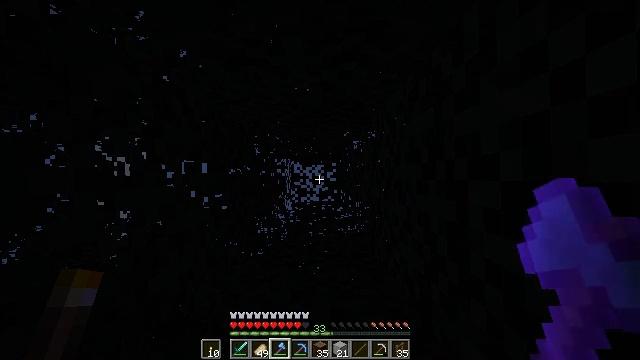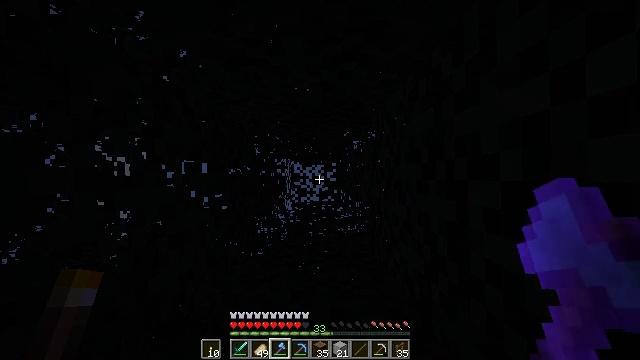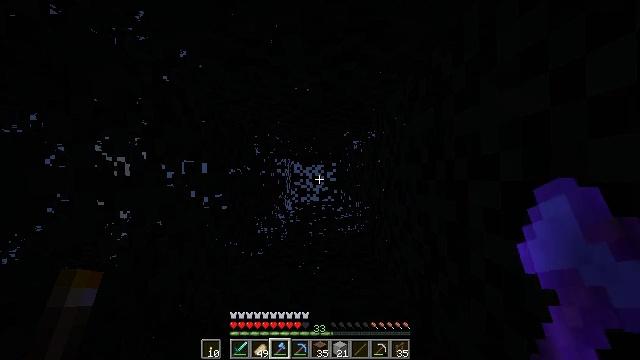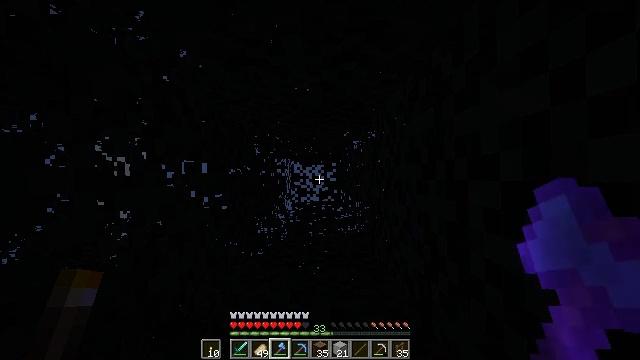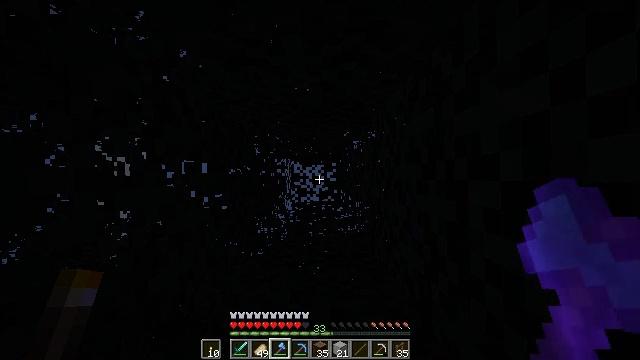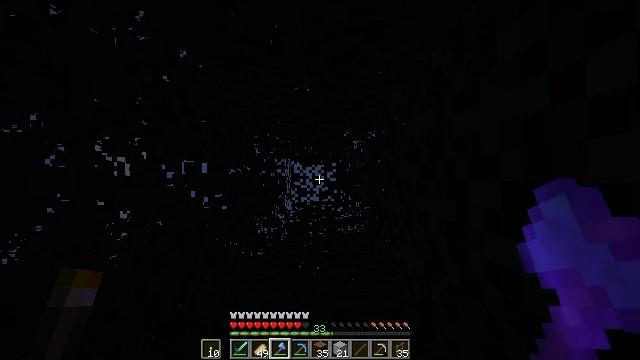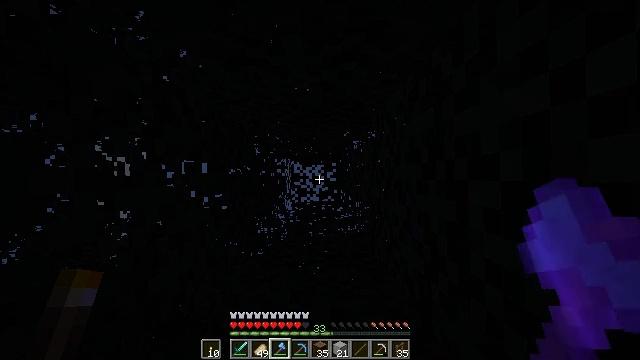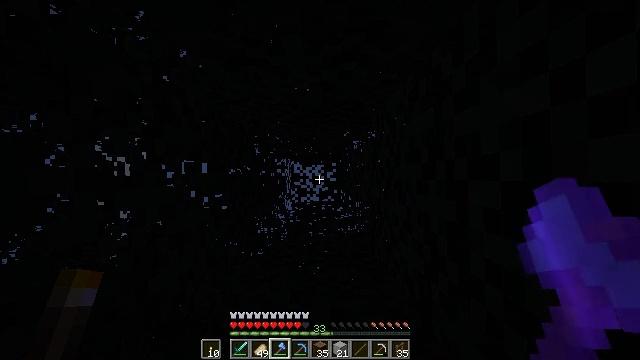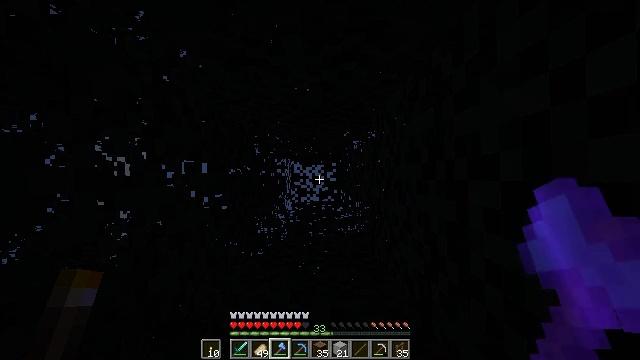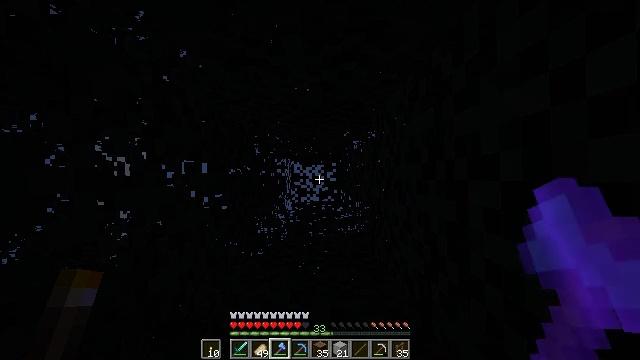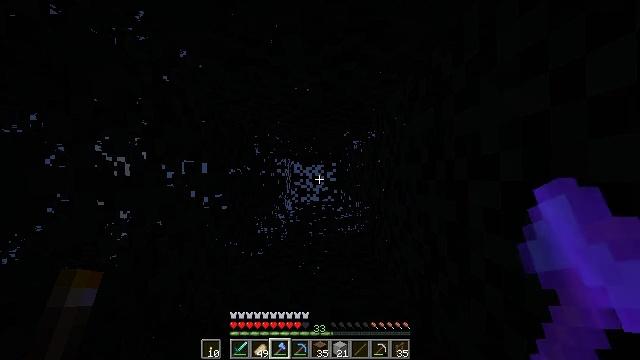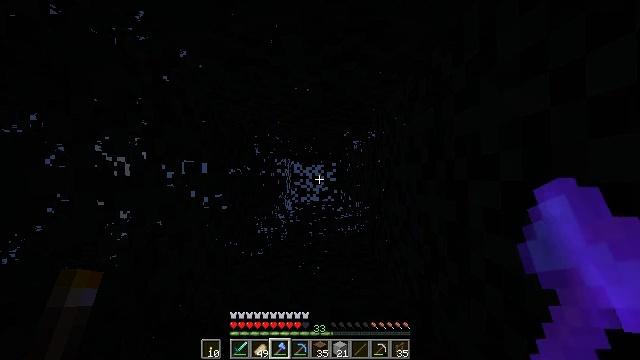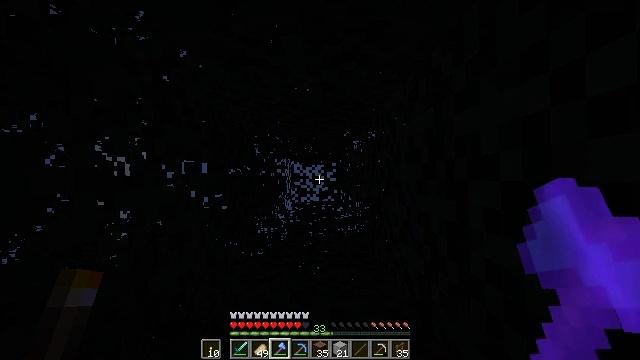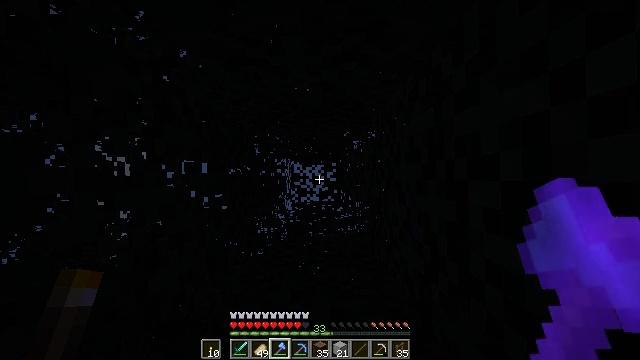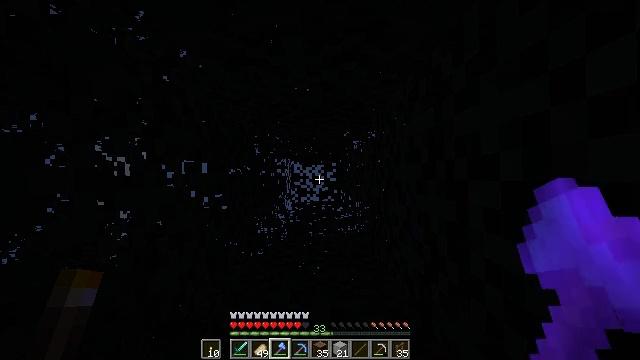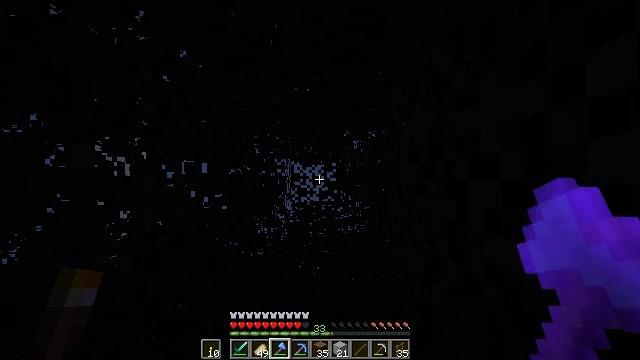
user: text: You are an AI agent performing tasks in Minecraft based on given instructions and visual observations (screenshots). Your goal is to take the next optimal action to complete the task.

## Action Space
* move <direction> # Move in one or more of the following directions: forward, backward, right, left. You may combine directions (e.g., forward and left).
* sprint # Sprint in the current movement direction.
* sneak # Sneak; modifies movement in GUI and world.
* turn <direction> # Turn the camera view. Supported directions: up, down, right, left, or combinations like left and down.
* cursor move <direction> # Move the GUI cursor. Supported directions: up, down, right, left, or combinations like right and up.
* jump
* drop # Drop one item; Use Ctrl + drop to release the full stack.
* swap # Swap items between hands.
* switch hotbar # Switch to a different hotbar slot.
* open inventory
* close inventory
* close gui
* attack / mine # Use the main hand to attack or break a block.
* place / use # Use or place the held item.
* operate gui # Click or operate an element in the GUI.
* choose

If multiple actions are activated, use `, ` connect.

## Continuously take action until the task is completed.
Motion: motion action
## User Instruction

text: Collect the brown bed for later use.
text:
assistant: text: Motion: no_op
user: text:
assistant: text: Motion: no_op
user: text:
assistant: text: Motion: no_op
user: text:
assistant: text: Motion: no_op
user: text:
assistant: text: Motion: no_op
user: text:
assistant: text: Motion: no_op
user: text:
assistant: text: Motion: no_op
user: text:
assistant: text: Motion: no_op
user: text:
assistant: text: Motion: no_op
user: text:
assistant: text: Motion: no_op
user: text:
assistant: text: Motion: no_op
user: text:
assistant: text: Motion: no_op
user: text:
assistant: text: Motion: no_op
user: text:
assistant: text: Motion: no_op
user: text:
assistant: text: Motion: no_op
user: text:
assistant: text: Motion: no_op
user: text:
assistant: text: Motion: no_op
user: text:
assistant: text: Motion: no_op
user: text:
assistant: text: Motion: no_op
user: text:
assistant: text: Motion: no_op
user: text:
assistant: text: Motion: no_op
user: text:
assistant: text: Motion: no_op
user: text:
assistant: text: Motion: no_op
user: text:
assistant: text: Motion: no_op
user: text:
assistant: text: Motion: no_op
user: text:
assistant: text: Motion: no_op
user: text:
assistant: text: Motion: no_op
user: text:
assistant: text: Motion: no_op
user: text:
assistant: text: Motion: no_op
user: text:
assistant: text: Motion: no_op